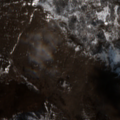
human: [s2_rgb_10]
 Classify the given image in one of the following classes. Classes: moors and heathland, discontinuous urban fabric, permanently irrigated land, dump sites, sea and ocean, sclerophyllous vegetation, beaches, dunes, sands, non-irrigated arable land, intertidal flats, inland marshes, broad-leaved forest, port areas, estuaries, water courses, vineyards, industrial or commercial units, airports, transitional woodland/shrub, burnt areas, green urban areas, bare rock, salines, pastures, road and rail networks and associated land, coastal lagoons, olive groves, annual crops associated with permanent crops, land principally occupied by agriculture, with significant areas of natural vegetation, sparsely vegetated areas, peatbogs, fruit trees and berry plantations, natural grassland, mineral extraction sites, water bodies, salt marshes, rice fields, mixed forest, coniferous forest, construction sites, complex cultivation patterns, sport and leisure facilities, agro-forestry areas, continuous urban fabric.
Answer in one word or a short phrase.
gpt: broad-leaved forest, natural grassland, transitional woodland/shrub